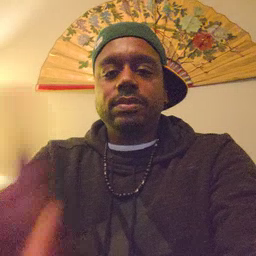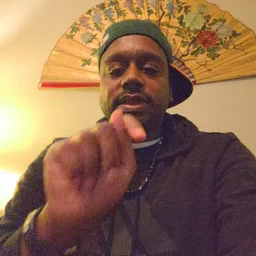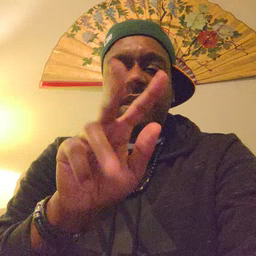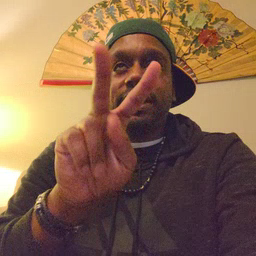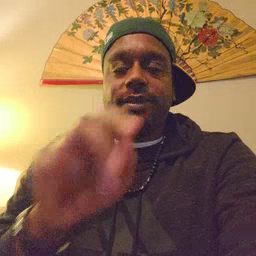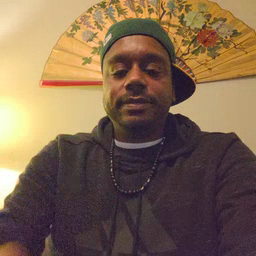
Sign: TV